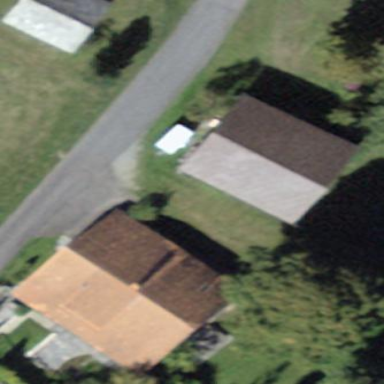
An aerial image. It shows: Rural barn.